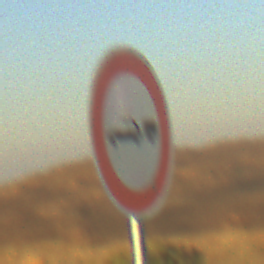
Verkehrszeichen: VerbotPersonenkraftwagenMitAnhaenger
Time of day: SunriseSunset
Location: Outdoor (Nature)
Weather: Clear
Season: NotSpecified
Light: Natural